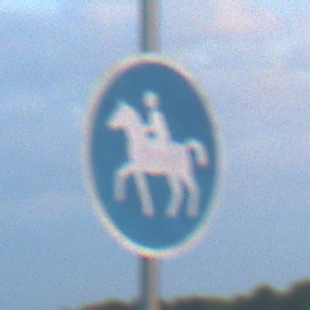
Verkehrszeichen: Reitweg
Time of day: SunriseSunset
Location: Outdoor (Nature)
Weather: PartlyCloudy
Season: NotSpecified
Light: Natural